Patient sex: F
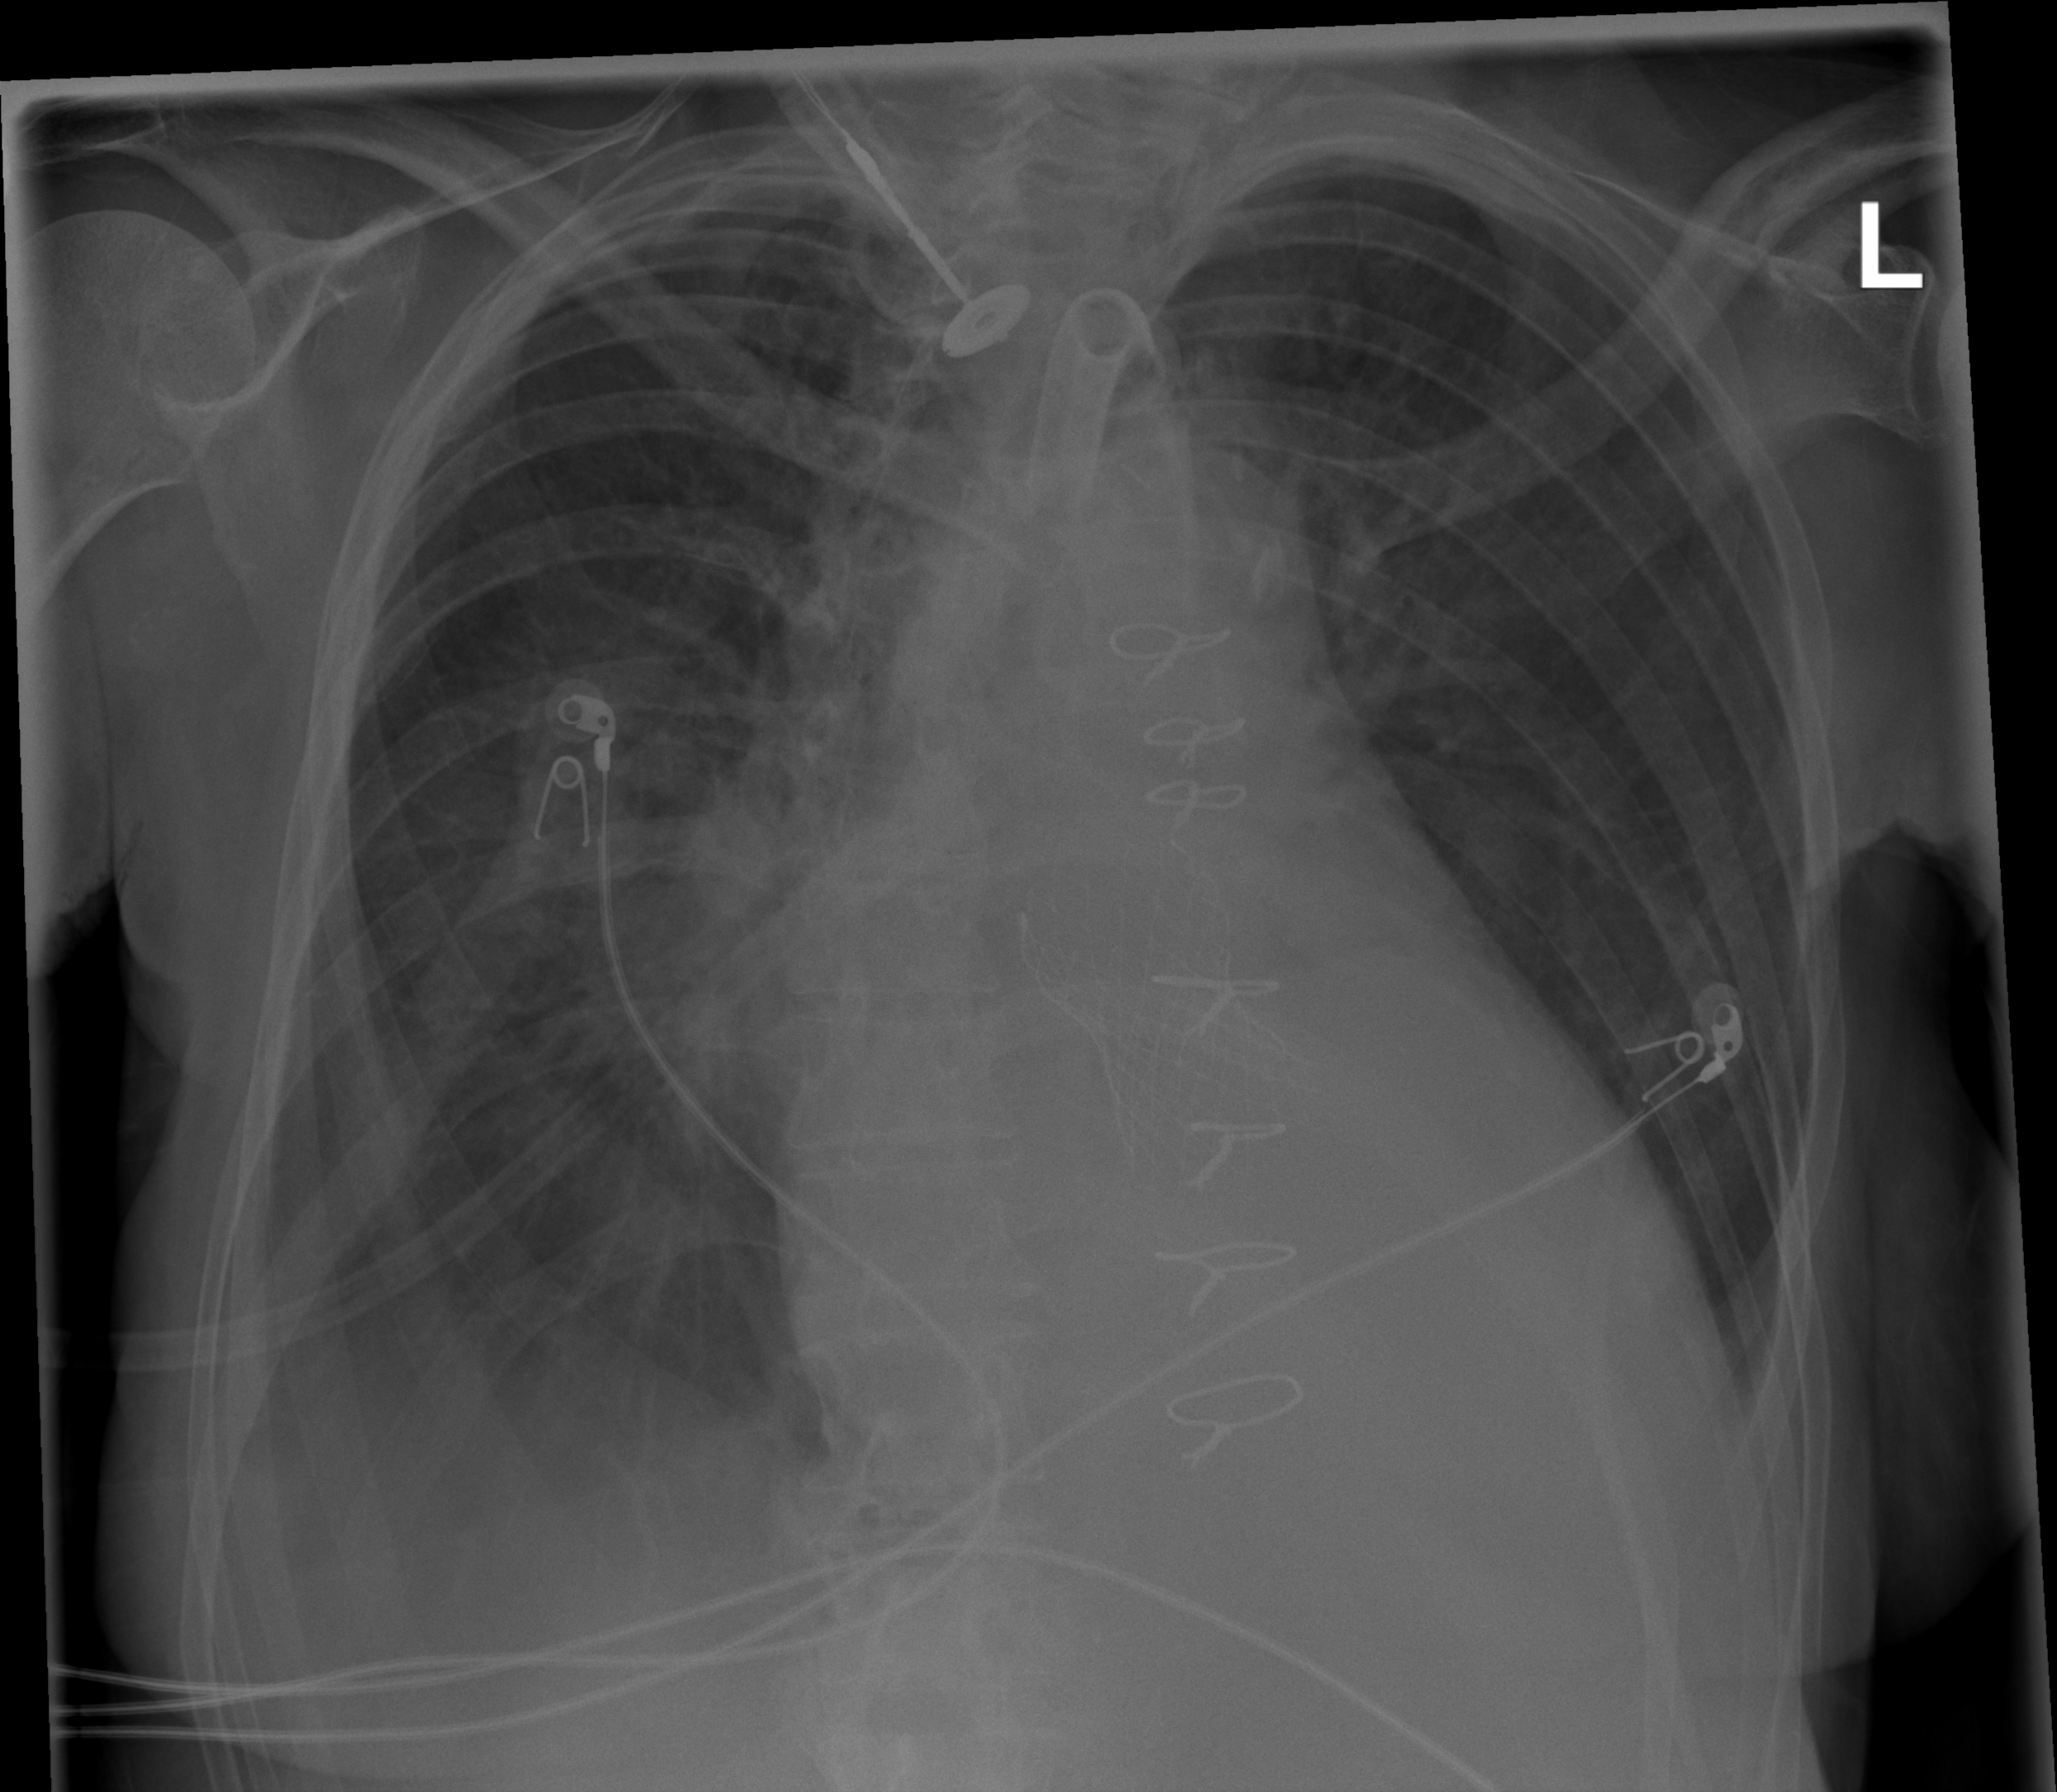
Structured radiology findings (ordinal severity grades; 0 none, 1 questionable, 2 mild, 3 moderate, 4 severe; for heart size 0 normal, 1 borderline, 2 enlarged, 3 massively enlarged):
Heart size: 2
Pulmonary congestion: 2
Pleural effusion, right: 2
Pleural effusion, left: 2
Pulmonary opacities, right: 0
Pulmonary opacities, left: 0
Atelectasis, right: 2
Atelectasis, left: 2